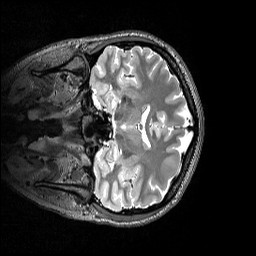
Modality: T2w
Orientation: coronal
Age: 25
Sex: female
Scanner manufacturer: siemens
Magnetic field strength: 3 T
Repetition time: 3.2 s
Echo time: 0.565 s